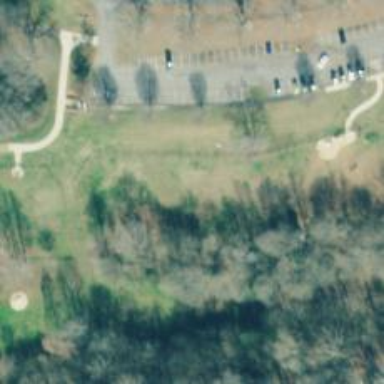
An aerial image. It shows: Dog park for leisure land.